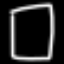
Label: square